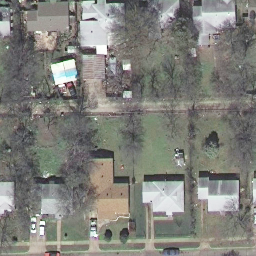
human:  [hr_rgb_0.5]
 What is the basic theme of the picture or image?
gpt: medium residential